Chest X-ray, PA view. Patient: 27 years old, sex F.
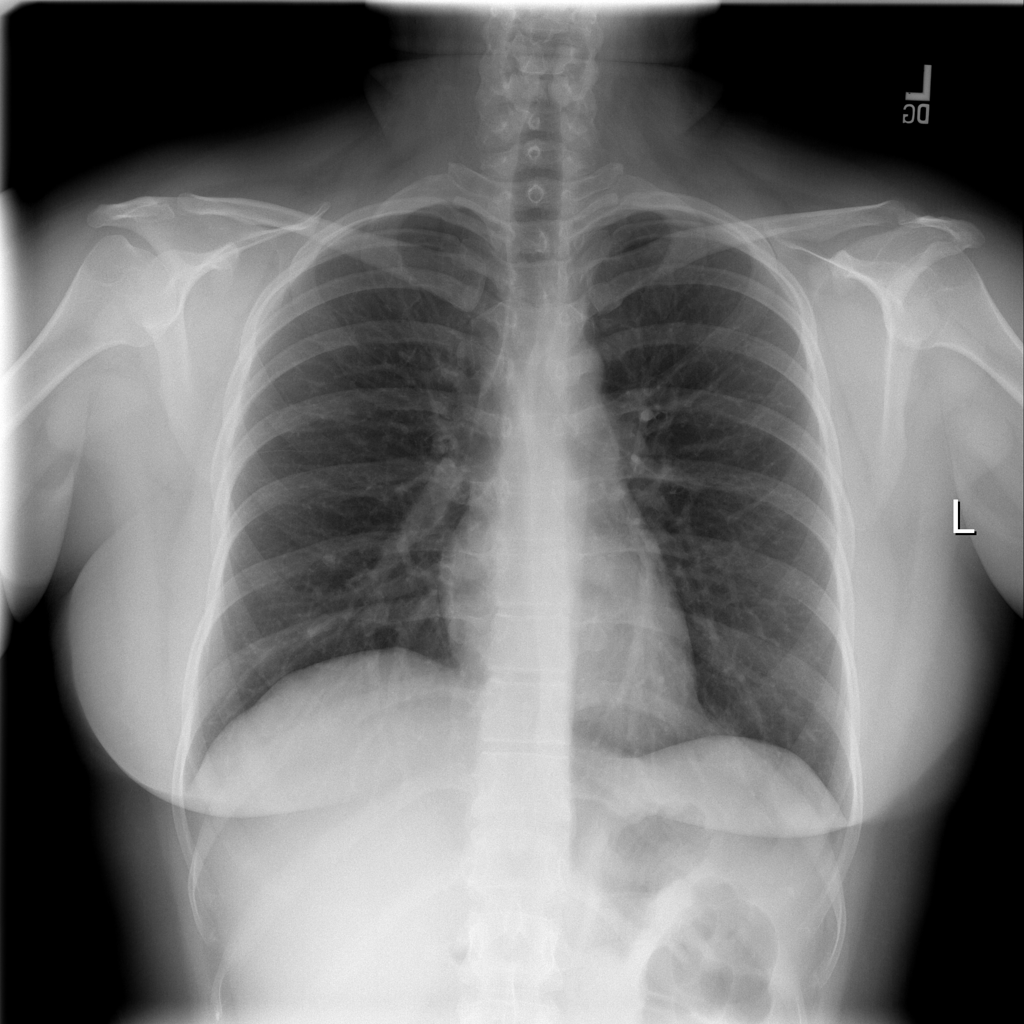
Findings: No Finding